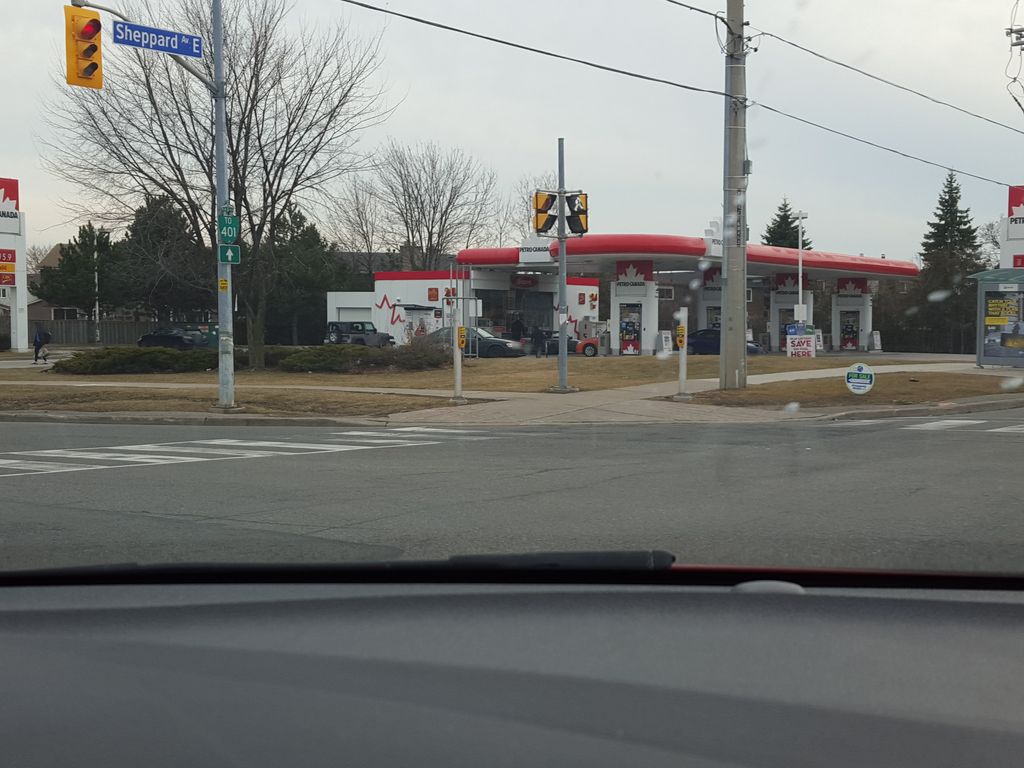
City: toronto